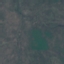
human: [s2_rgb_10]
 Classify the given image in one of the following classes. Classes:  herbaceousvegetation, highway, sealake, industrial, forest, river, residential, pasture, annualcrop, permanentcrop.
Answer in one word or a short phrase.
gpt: HerbaceousVegetation